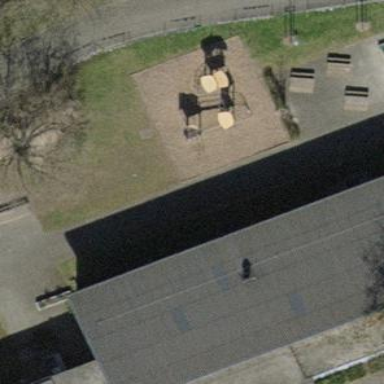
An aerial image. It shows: Playground featuring climbing frame.